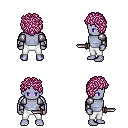
a pixel art fantasy rpg character, male body template, dark elf, purple skin, steel arm armor, white pants, pink curly afro hairstyle, dagger, four views (front, back, left, right), 2x2 character sprite sheet, small pixel art, hard edges, no anti-aliasing